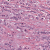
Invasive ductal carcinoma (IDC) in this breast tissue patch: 1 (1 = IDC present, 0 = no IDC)